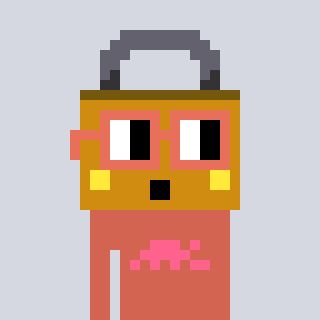
a pixel art character with square orange glasses, a lock-shaped head and a peachy-colored body on a cool background